Question: I am using Delphi XE2 and Mad Except i have an application witch uses Indy for some internet operations ... the problem is that when an simple exception is raised like there is no internet connection madexcept pops up. I want to disable these exceptions witch are coming from indy.
I have the following exception class : EIdSocketError message : Socket Error #11004
I entered in the exception filter dialog in mad except and put EIdSocketError at exception filter but it doesn't work what am i doing wrong ?

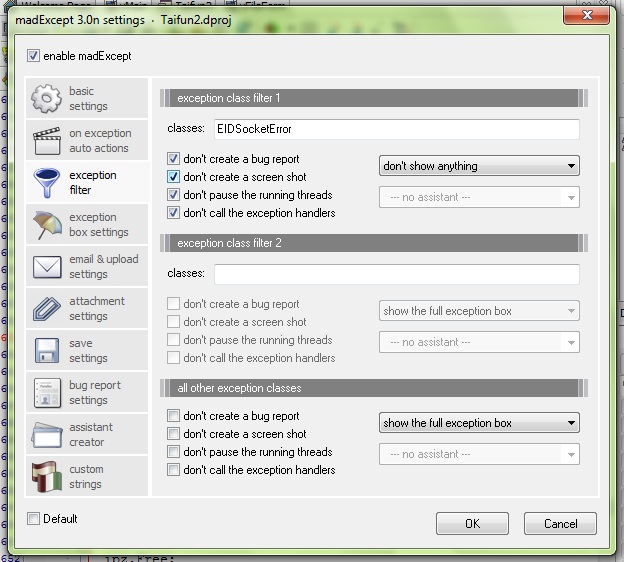
Answer: The name of the class being raised is 'EIdSocketError' but you set the filter to 'EIDSocketError' instead. Perhaps MadExcept is case sensitive? Also keep in mind that all Indy exceptions are ultimately derived from 'EIdException' so you might want to filter for that instead.
In any case, MadExcept only catches uncaught exceptions, so using 'try/except' blocks in your code is the correct solution. That is how Indy is designed to be used. If you are getting exceptions when the components are being instantiated at runtime during DFM streaming, then you must have left the components in an Active state at design-time. Do not do that. Make sure the components are deactivated at designtime, then activate them in your code at runtime when you are ready to use them.